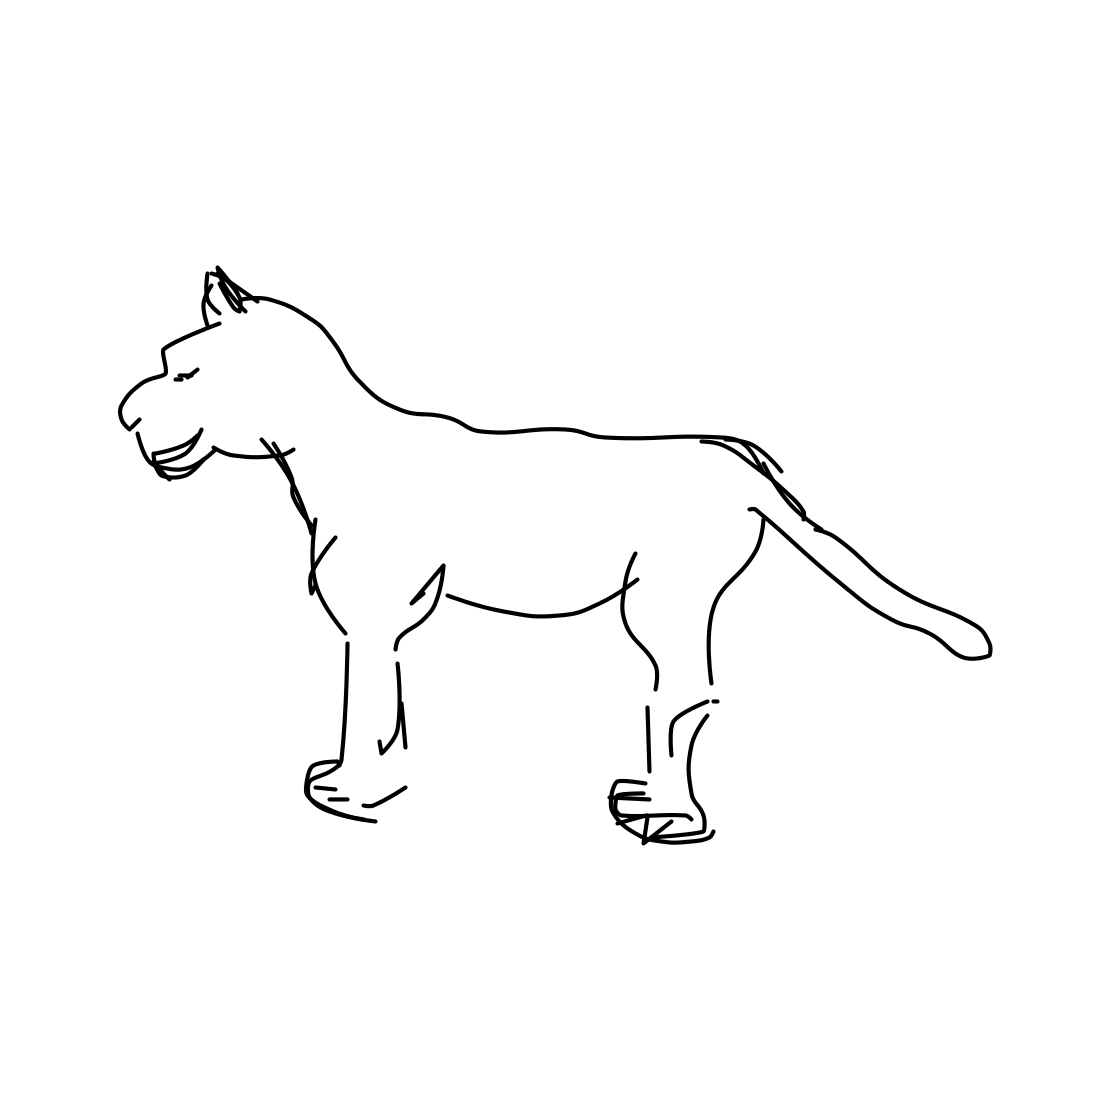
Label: tiger